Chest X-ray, PA view. Patient: 12 years old, sex F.
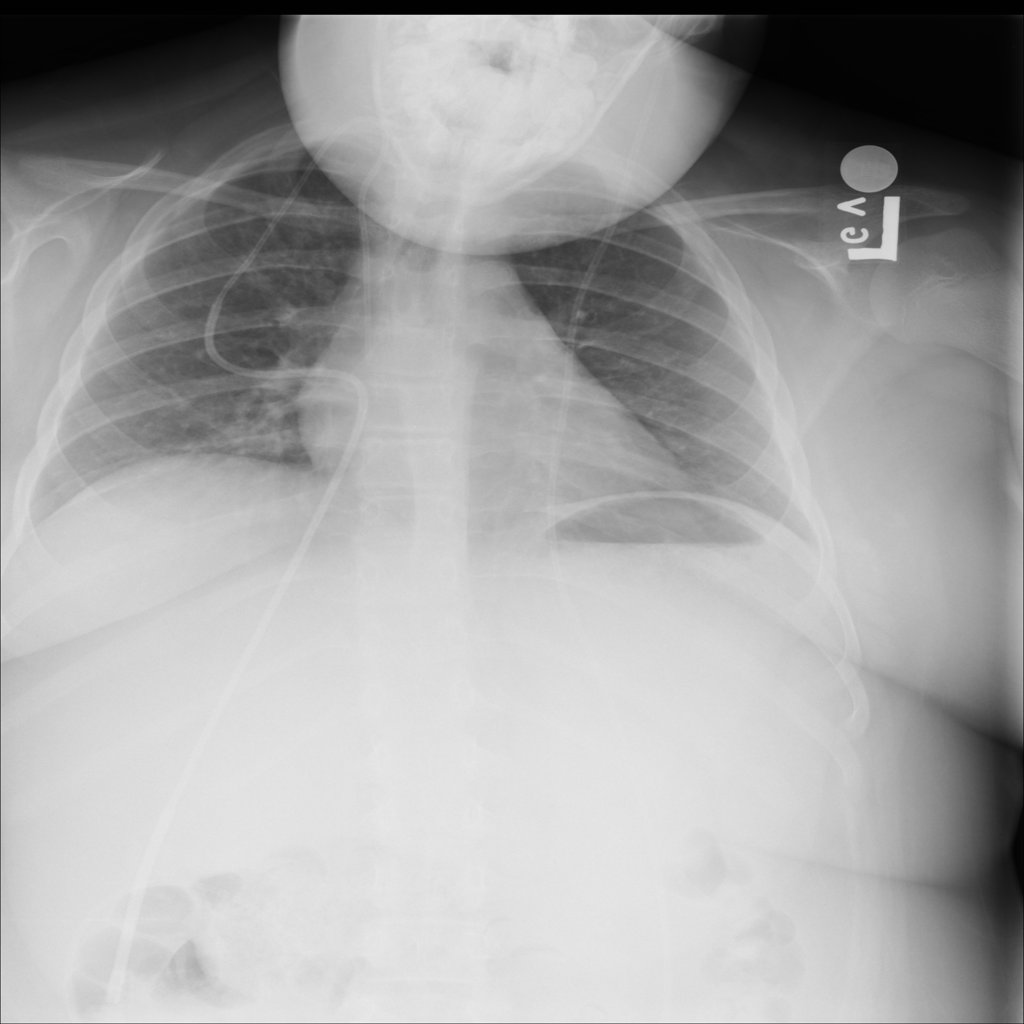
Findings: No Finding